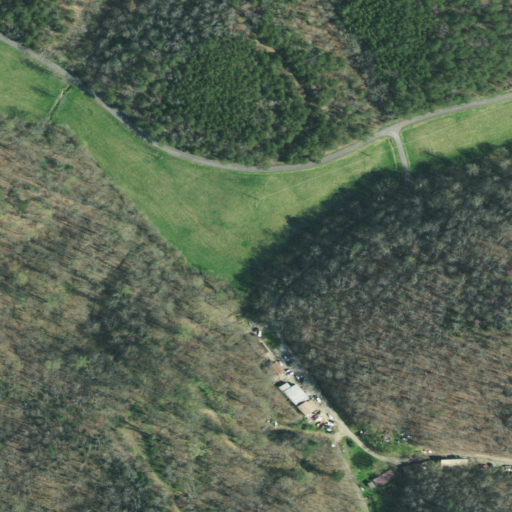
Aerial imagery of valley in Tennessee named Strange Hollow containing deciduous forest, mixed forest, open development, evergreen forest, pasture, low intensity development, medium intensity development, and open water